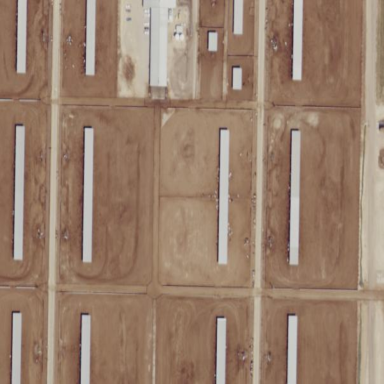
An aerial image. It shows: Farmyard dedicated to livestock.